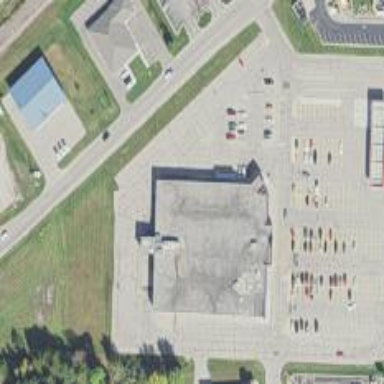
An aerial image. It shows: Supermarket.